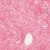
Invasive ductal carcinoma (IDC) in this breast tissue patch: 0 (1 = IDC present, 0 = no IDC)